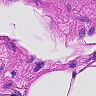
Metastatic tissue present: no